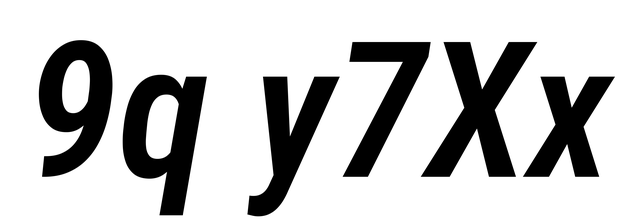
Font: Roboto-Italic_Condensed_SemiBold_Italic